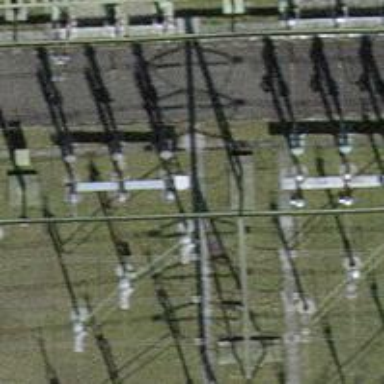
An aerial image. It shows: Insulator used in power equipment.